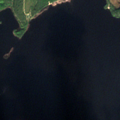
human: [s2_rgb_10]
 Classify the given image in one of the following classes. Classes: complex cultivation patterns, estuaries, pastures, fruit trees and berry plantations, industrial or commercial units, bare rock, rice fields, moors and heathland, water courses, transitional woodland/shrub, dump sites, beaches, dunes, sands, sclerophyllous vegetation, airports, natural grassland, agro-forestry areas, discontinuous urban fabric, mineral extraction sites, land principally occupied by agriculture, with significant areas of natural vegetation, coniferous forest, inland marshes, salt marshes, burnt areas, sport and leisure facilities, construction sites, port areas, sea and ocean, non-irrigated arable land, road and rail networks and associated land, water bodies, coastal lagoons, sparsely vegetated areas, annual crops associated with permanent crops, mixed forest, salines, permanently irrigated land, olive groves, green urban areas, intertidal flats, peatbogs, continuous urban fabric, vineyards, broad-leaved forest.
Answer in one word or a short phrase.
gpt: mixed forest, water bodies